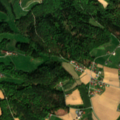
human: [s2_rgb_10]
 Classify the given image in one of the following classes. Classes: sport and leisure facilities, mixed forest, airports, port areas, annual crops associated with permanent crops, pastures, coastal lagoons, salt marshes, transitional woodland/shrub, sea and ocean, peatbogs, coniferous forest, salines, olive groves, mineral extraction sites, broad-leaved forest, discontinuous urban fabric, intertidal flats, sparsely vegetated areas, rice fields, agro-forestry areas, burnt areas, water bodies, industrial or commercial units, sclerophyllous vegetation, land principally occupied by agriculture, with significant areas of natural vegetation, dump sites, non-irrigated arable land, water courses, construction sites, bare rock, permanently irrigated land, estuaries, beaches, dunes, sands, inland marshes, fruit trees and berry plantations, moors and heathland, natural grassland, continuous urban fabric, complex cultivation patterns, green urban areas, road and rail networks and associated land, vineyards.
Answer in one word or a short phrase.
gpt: non-irrigated arable land, pastures, complex cultivation patterns, broad-leaved forest